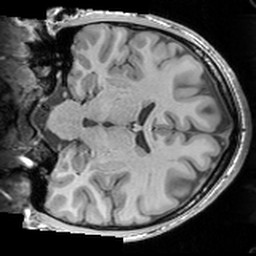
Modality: T1w
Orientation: coronal
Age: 18
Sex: male
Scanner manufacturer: siemens
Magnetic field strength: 3 T
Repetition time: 1.63 s
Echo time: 0.00311 s